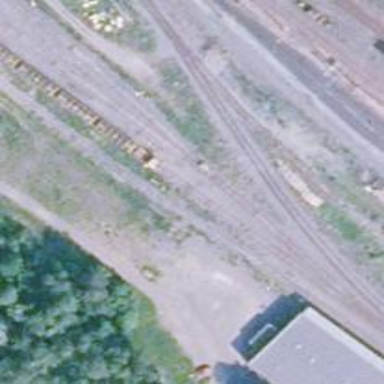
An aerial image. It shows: Railway yard.